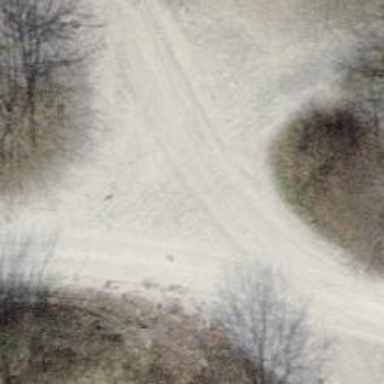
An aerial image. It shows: Unclassified road with fine gravel surface.